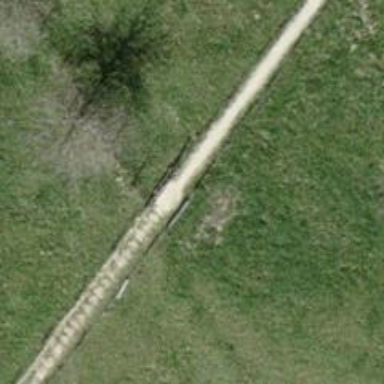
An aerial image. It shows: Compacted footway.